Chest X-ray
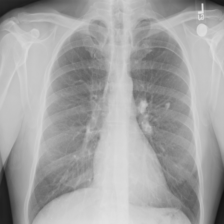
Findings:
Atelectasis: negative
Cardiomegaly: negative
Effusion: negative
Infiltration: negative
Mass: negative
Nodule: negative
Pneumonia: negative
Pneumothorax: negative
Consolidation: negative
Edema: negative
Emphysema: negative
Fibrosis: negative
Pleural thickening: negative
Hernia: negative